Brain MRI, t1w sequence, axial 2D slice.
Patient: age 42, sex F, weight 90 kg, height 1.9 m
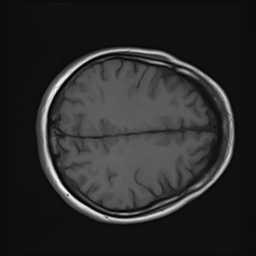